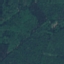
Land use / land cover: Forest